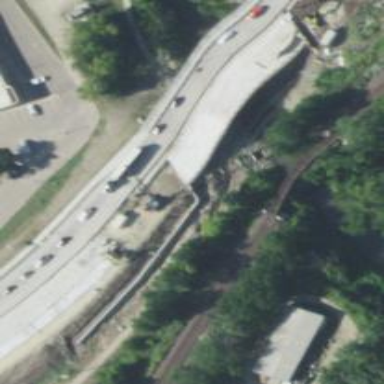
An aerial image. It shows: Bridge on trunk expressway.